Aerial crown-view tile of a tropical tree (Barro Colorado Island, Panama), acquired 20240716:
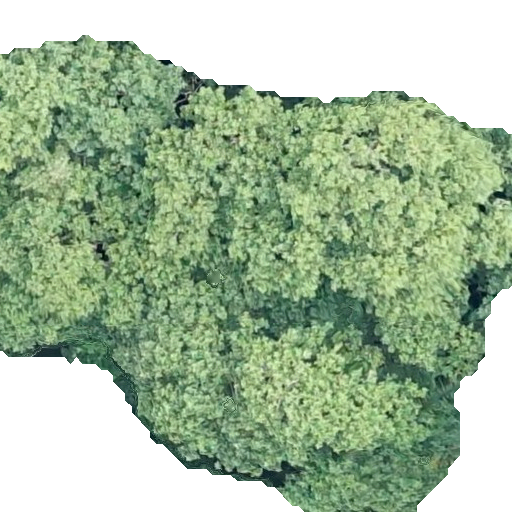
Species: Hieronyma alchorneoides
GBIF accepted scientific name: Hieronyma alchorneoides
Crown area: 334.812 m²